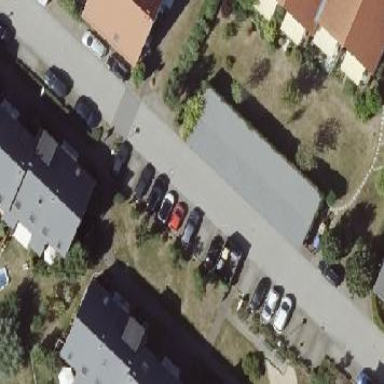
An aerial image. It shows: Street-side parking area with grass paver surface.